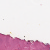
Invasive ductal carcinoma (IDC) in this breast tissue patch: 0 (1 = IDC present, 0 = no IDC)